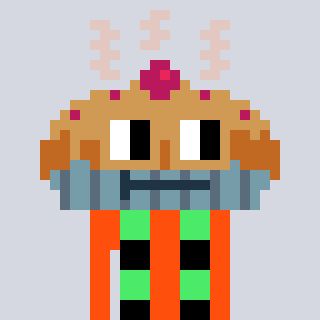
a pixel art character with square brown glasses, a pie-shaped head and a orange-colored body on a cool background